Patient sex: M
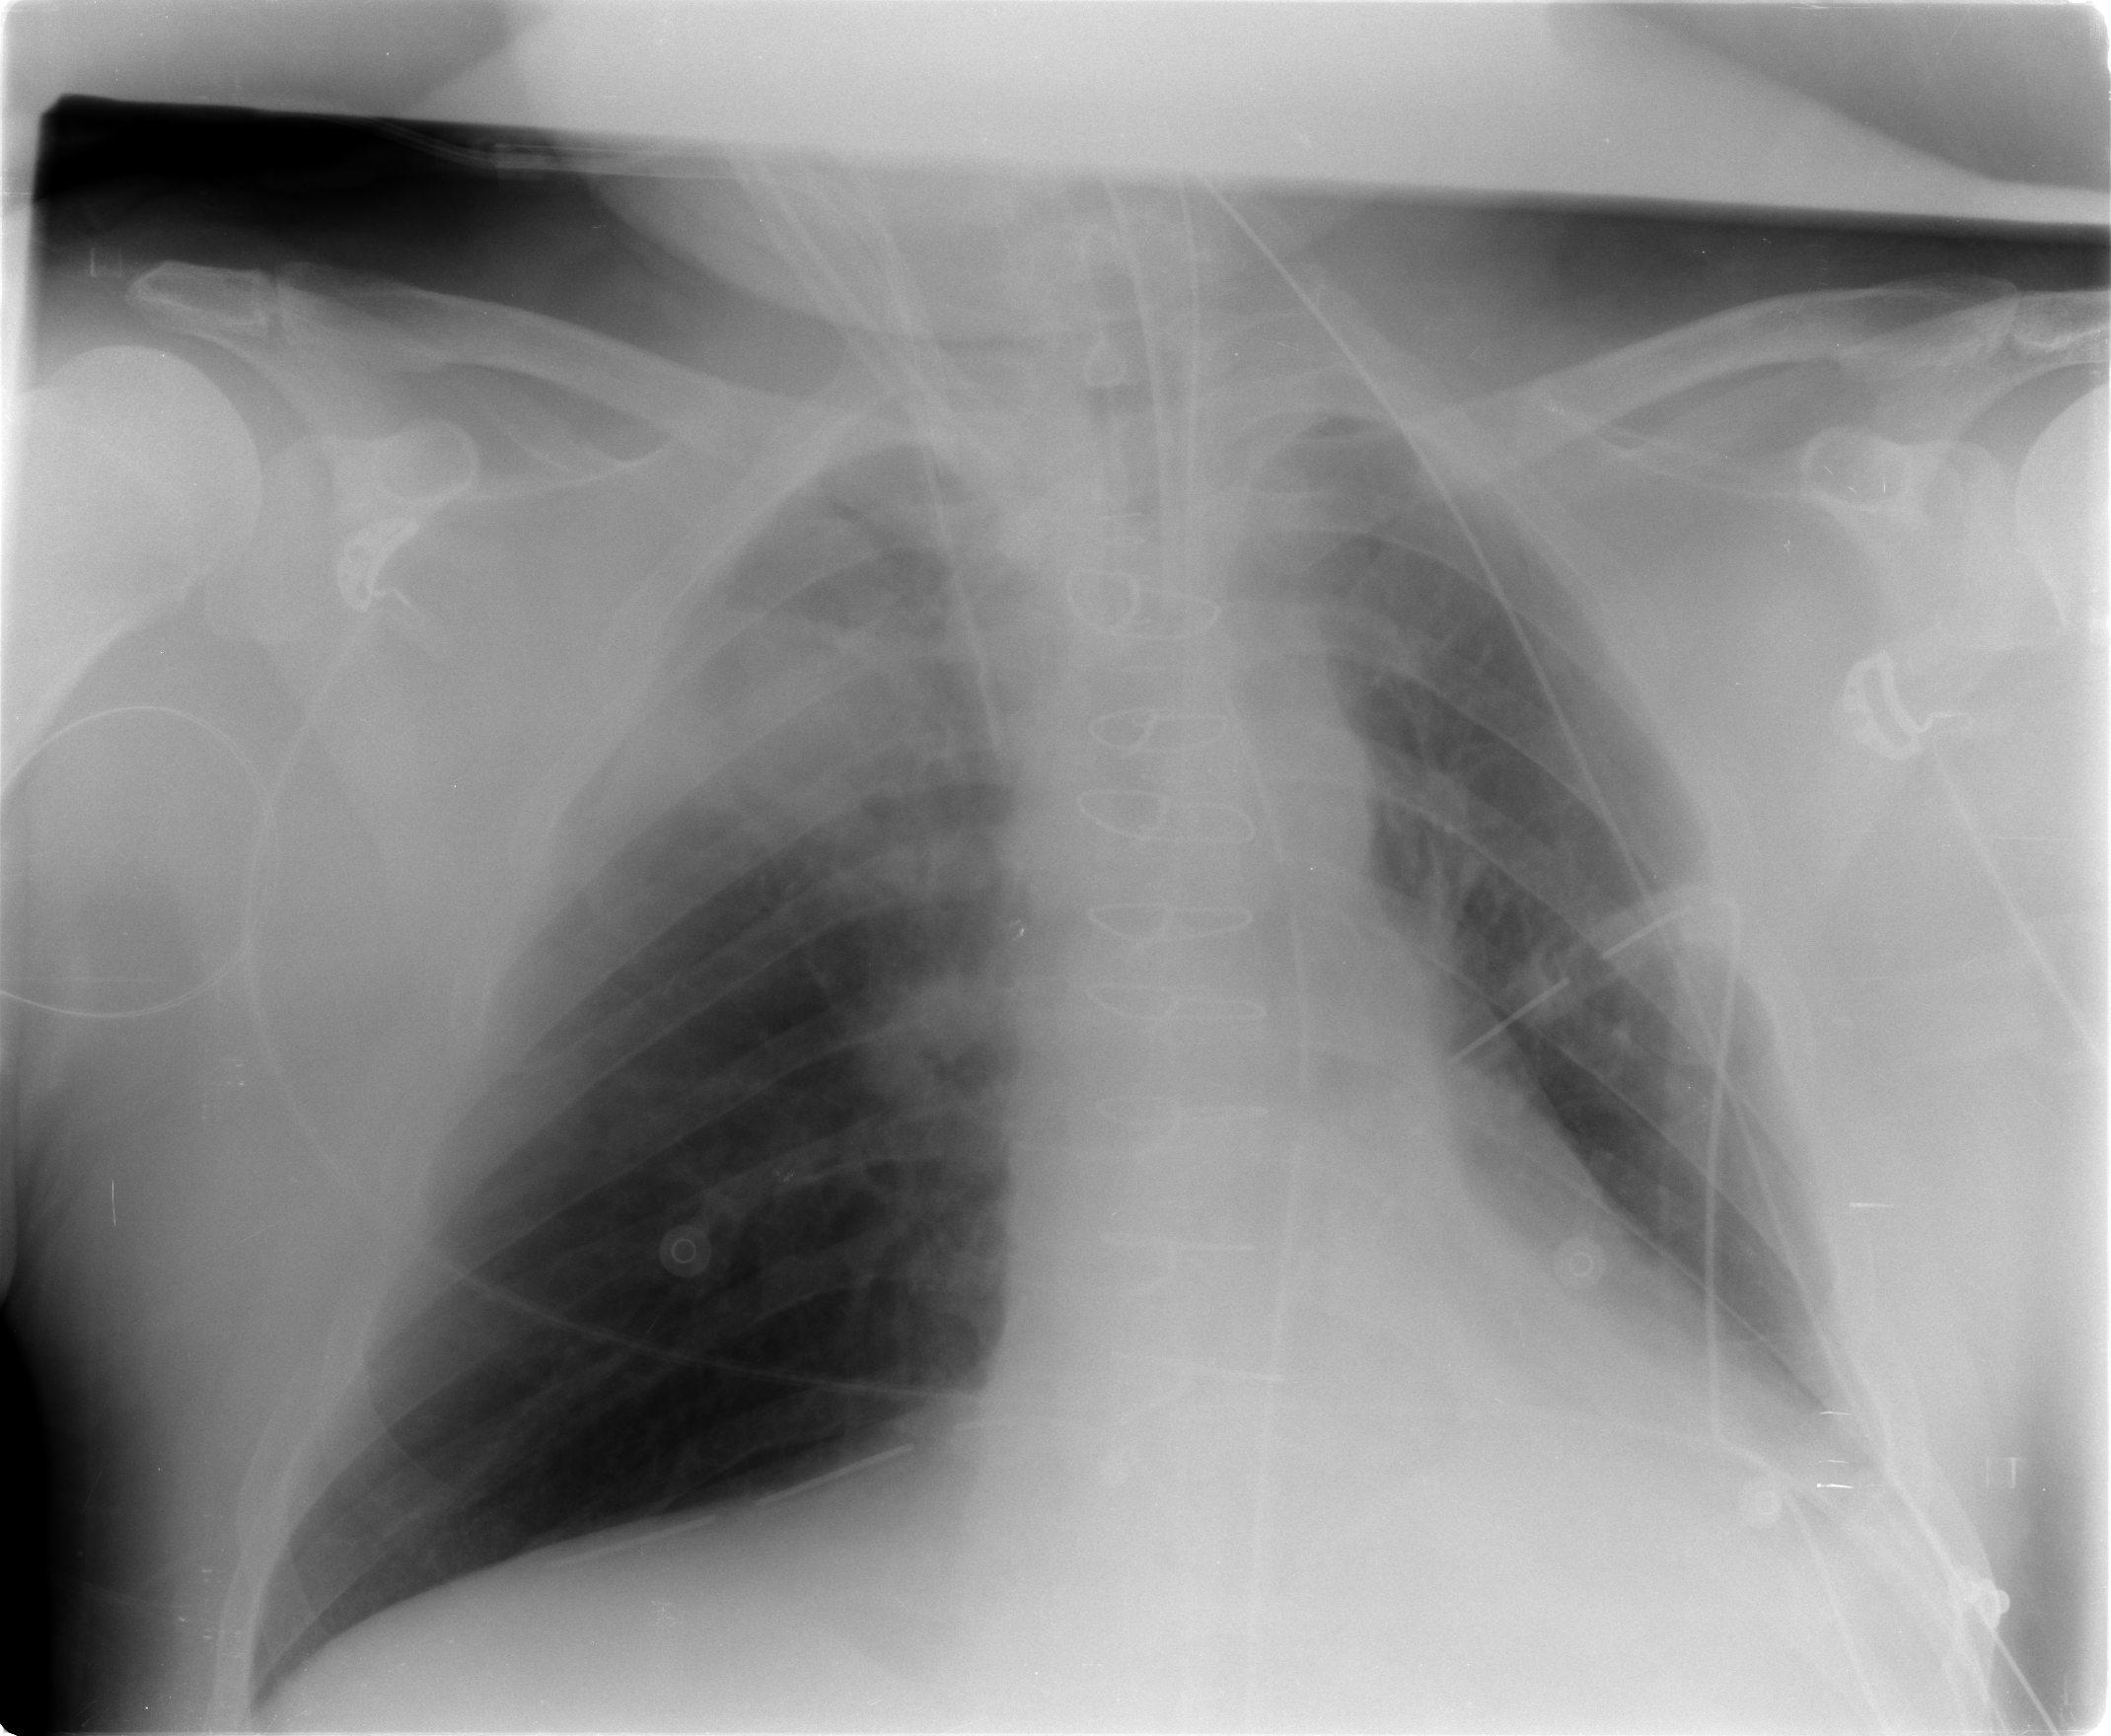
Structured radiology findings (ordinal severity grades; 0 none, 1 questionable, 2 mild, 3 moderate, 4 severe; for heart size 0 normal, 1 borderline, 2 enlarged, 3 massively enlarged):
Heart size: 0
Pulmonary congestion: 0
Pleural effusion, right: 0
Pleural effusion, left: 0
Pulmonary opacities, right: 3
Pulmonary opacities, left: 0
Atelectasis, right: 0
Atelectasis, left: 2